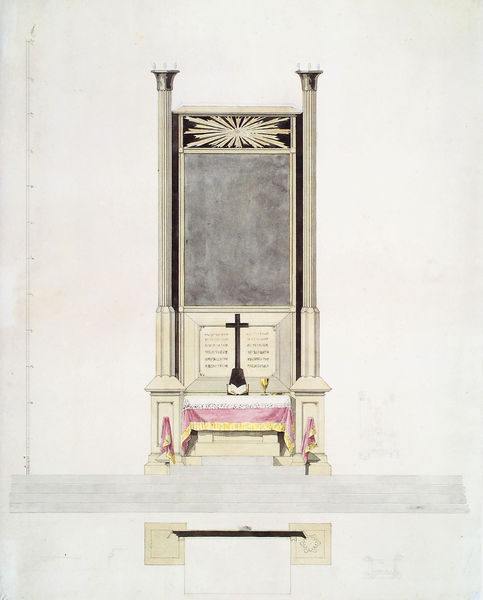
Titel: Altarentwurf mit Auge Gottes
Künstler: Caspar David Friedrich
Schlagwörter: weiß, grau, licht, schwarz, skizze, stuhl, säule, säulen, zeichnung, rot, tuch, wand, bibel, spiegel, tischdecke, kirche, sonne, gold, kelch, stoff, decke, rosa, schrift, papier, fahnen, fahne, linien, bank, empore, treppe, tafel, inschrift, stufen, buch, glaube, kreuz, stern, draufsicht, text, trohn, beten, gebet, altar, schein, gemeinde, abendmahl, symetrisch, lied, grundriss, davidstern, skala, ansichten, planung, litanei, zusammenkunft, fraontsicht, beetschemel